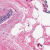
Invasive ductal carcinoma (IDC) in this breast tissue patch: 0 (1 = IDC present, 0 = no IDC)